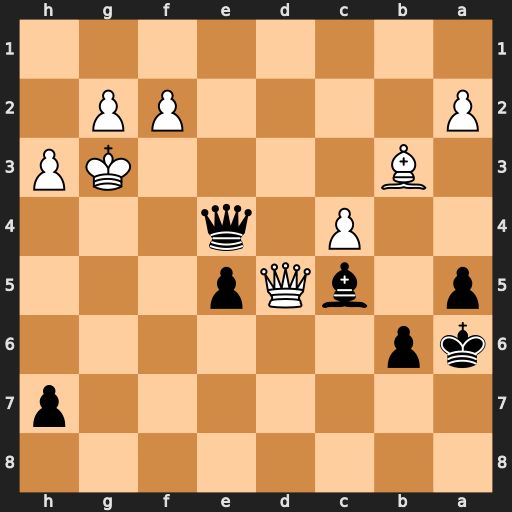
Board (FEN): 8/7p/kp6/p1bQp3/2P1q3/1B4KP/P4PP1/8
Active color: b
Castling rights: -
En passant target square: -
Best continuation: Qf4#